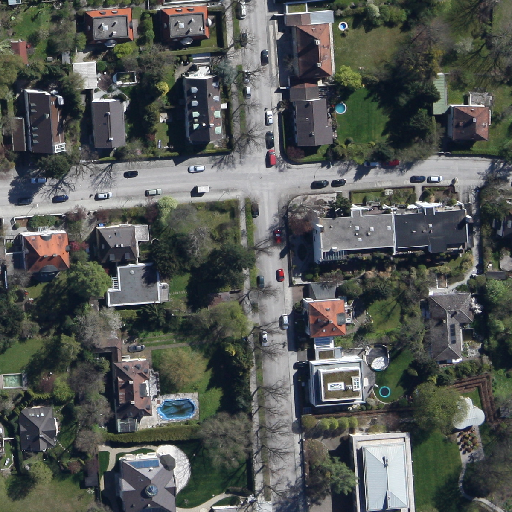
Referring expression: impervious surface